Question: I'm developing 2D Side scroll Android Game, using AndEngine and its BOX2D extension.
I have player body, with 2 sensors for 'feet' and 'head' so I might know exactly which side of the player touched different object etc. Here's image showing how does it work:

It works well for checking if player is currently touching ground with feet, so he can jump for example, etc. Now I'm trying to implement actions executed after contact with monster body.
In my contact sensor, I'm checking
'''
if (x1.getBody().getUserData().equals("monster") && x2.getUserData().equals("foot"))
{
jump();
}
if (x1.getBody().getUserData().equals("monster") && x2.getUserData().equals("player"))
{
GameManager.playSound(lostSound);
handleDie();
}
'''
But every time I jump on the 'head' of the monster (So basically I'm touching it with feet sensor) died action is executed. Because both contacts are noticed by contact listener, it works if I would make feet sensor higher, to protrude more from player body (player body is exact shape of player's sprite texture) so it would look like there wasn't contact between player and monster at all.
Thanks in advance for any tips how to handle it properly.
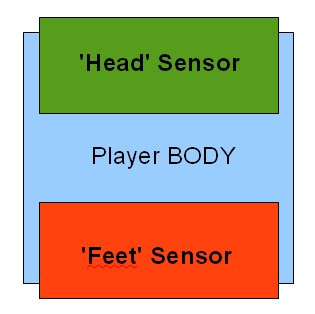
Answer: The easiest way i think is to make your 'Feet' Sensor a solid fixture. Also make players'body smaller. You can actually make the player of 3 solid fixtures: head, body, feet. The collision will still be handled the right way, but if you touch the monster with feet there is no way to touch him with the body because of the solid fixture